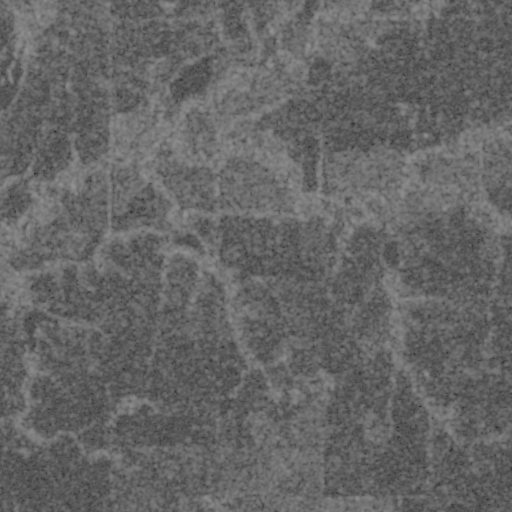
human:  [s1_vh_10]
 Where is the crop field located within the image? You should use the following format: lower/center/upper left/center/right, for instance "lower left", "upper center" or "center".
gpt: The crop field is located in the upper left of the image.
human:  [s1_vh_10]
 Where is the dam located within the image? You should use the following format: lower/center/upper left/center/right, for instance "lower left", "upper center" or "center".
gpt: The dam is located in the center right of the image.
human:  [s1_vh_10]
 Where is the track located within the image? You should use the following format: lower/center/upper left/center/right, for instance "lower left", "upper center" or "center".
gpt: There is no track in the image.

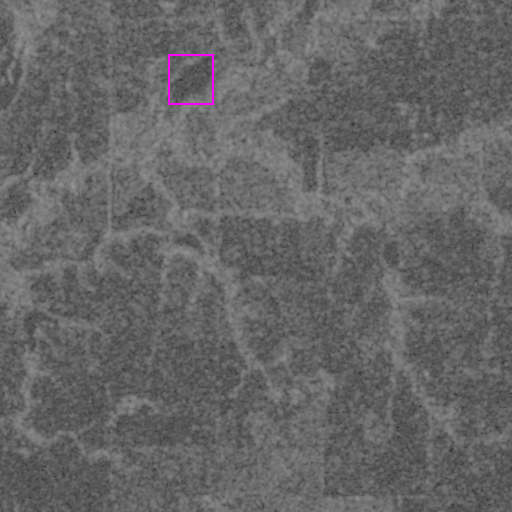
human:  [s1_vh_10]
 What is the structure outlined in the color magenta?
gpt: The structure outlined in magenta is a crop field.
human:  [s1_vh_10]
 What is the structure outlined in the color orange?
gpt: There is no orange outline.